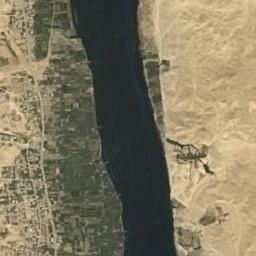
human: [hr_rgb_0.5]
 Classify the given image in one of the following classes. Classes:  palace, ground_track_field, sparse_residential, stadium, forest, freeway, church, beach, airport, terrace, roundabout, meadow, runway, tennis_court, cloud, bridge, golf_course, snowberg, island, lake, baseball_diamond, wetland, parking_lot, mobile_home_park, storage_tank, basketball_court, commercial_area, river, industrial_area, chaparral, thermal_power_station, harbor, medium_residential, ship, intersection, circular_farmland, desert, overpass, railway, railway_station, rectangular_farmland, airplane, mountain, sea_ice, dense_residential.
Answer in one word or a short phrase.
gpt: river